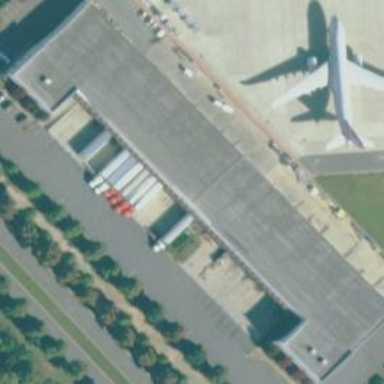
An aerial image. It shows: Warehouse.